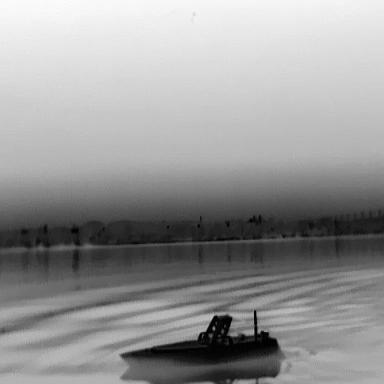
There is a canoe in the infrared image.